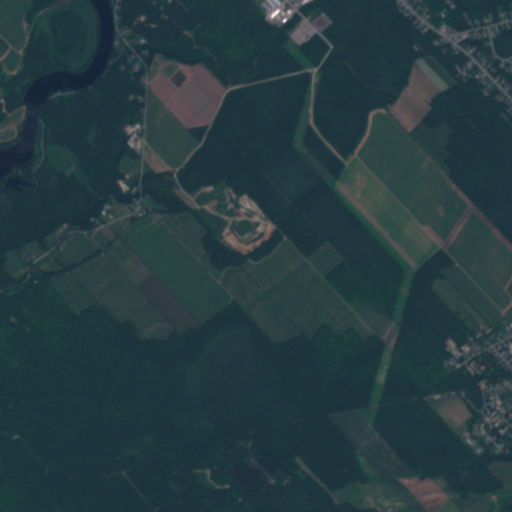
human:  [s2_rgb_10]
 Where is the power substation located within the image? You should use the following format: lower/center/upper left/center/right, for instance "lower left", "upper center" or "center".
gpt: The power substation is located in the upper center of the image.
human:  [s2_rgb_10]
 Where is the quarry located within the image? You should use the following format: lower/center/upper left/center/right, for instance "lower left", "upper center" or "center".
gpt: The quarry is located in the center of the image.
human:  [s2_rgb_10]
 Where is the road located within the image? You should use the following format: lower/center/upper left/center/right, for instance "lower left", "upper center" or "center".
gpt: There is no road in the image.